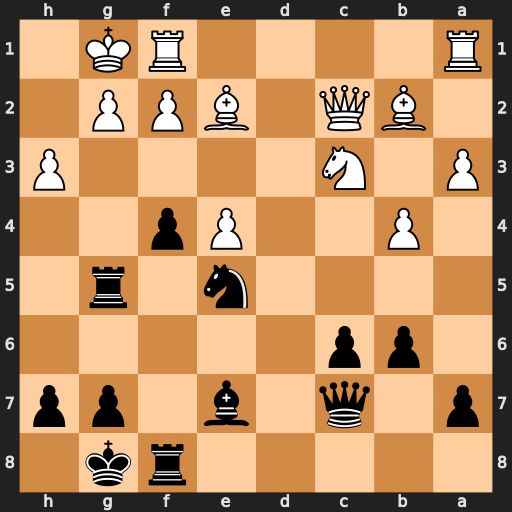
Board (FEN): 5rk1/p1q1b1pp/1pp5/4n1r1/1P2Pp2/P1N4P/1BQ1BPP1/R4RK1
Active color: b
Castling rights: -
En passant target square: -
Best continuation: f3 Nd5 Rxg2+